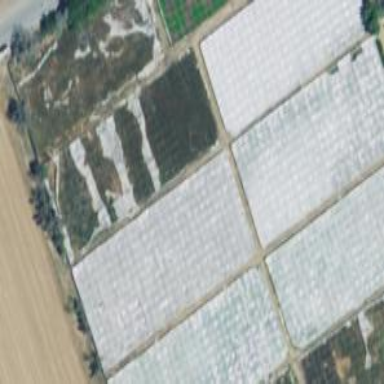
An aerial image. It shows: Greenhouse.